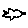
Label: bird